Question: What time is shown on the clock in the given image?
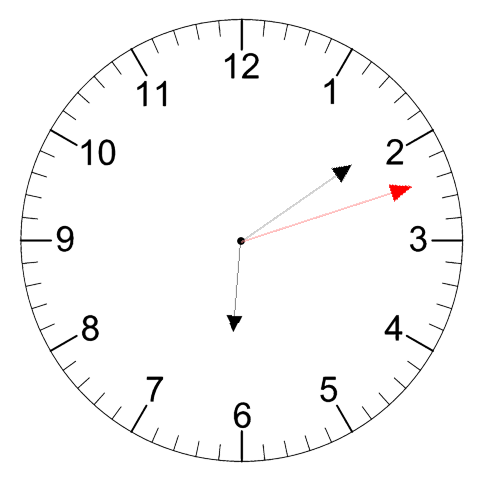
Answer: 06:09:12